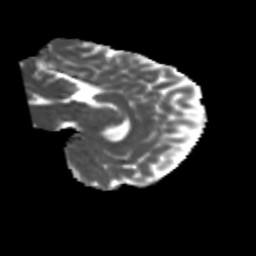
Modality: MD
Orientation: sagittal
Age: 38
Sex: female
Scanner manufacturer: siemens
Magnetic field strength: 3 T
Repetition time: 1.8 s
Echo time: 0.07 s